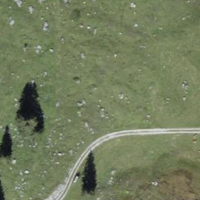
EUNIS habitat code: 23
Species observed at this site:
Omocestus viridulus
Stauroderus scalaris
Pseudochorthippus parallelus
Chorthippus biguttulus